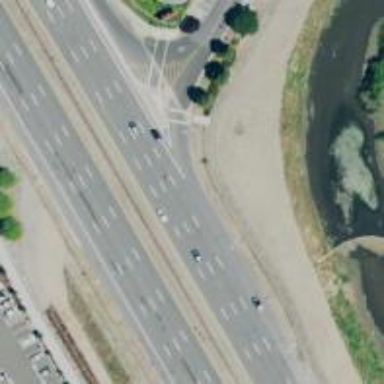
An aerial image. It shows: Trunk highway with separate sidewalk. The highway is expressway.